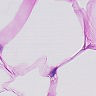
Metastatic tissue present: no